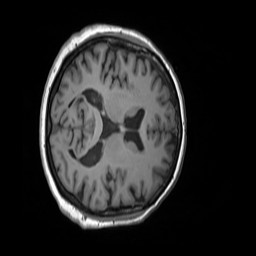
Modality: T1w
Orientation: axial
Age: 70
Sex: female
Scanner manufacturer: siemens
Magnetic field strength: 3 T
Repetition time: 1.55 s
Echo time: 0.00234 s